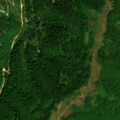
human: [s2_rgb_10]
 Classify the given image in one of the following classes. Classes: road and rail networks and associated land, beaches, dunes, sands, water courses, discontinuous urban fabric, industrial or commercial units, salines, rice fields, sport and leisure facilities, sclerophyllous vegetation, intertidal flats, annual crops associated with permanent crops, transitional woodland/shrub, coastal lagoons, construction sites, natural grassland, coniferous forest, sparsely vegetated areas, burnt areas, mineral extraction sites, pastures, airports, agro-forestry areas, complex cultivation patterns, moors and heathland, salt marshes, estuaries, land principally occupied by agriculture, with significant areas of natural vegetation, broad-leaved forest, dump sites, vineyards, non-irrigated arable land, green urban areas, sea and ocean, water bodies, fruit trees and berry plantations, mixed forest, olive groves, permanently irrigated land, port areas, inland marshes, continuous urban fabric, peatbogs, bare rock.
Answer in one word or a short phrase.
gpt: broad-leaved forest, transitional woodland/shrub